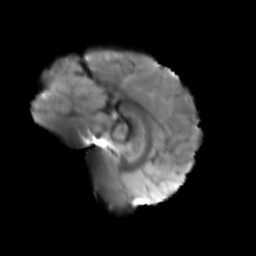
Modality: T2w
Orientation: sagittal
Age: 47
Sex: male
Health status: healthy
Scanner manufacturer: siemens
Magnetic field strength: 3 T
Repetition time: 3.6 s
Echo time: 0.092 s